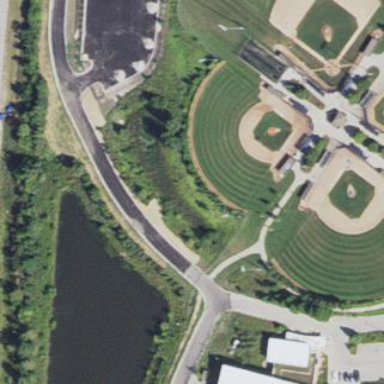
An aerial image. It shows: Baseball pitch for leisure land.